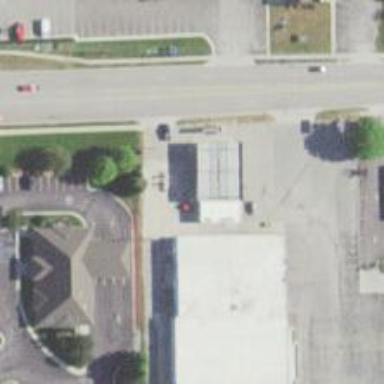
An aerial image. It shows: Convenience shop.